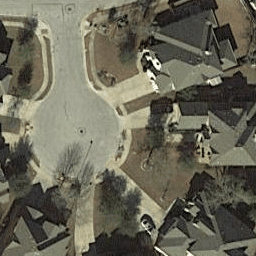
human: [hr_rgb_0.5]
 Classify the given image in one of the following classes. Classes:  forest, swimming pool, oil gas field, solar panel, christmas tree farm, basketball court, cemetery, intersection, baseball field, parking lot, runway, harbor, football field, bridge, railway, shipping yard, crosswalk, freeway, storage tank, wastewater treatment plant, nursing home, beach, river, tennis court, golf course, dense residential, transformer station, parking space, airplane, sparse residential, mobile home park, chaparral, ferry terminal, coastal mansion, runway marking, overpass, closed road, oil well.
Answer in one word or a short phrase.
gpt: closed road